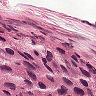
Metastatic tissue present: yes